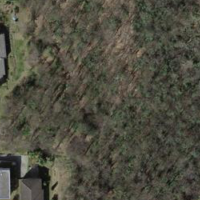
EUNIS habitat code: 41
Species observed at this site:
Vinca major